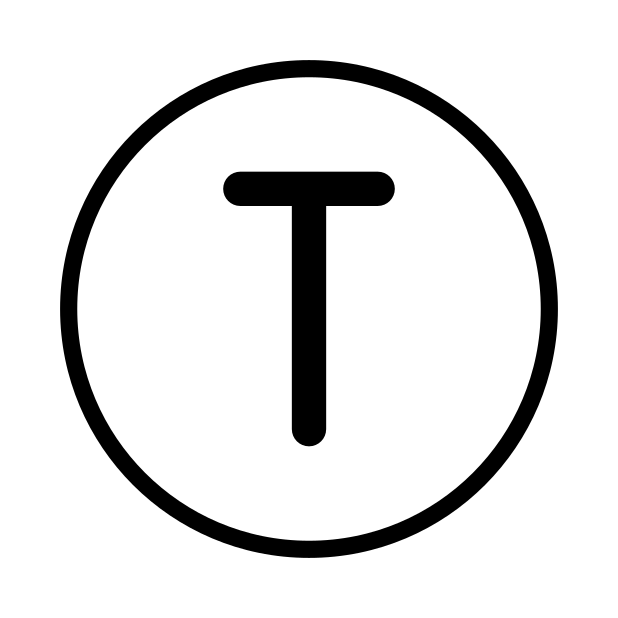
regional indicator T